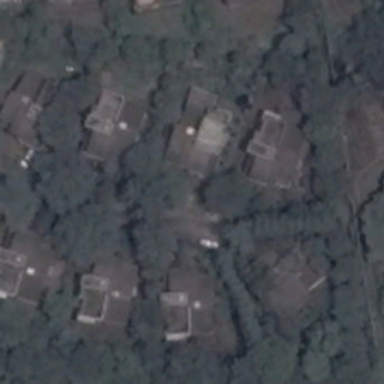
Some houses are standing in the forest .